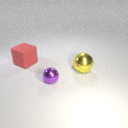
large yellow metal sphere behind small purple metal sphere